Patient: sex F, age 73
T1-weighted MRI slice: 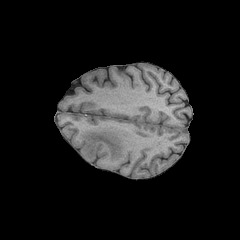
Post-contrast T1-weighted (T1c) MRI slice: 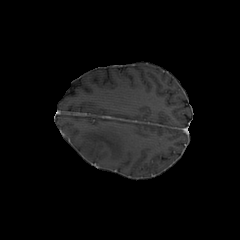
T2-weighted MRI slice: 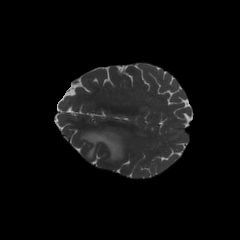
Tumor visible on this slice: yes
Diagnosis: Glioblastoma, IDH-wildtype
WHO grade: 4